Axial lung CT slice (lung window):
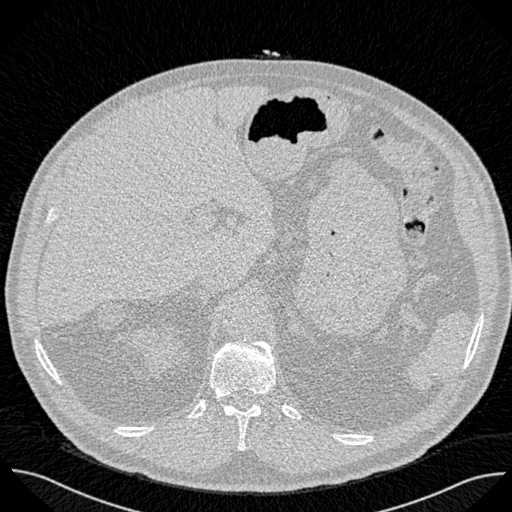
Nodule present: no